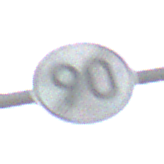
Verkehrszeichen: EndeGeschwindigkeit90
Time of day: Midday
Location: Roofed (Beach)
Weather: Overcast
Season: NotSpecified
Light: Natural